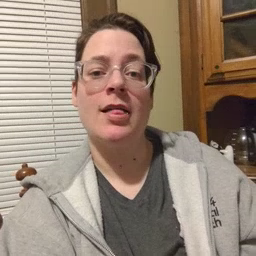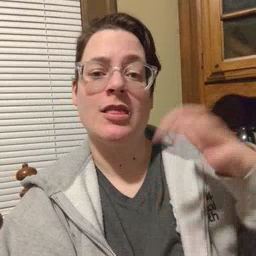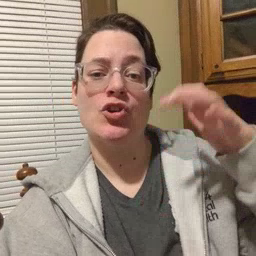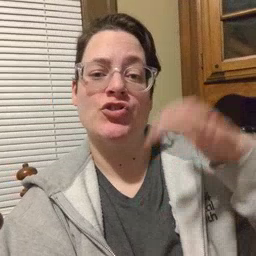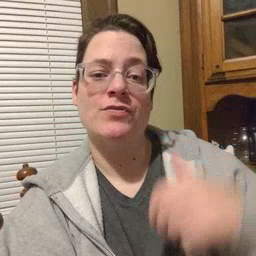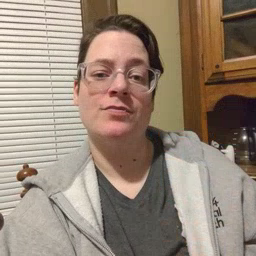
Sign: alligator